Question: Is it possible to display different column totals for child bands using Infragistics?
For example, say I want my grid to look like the following:

Is this possible? I've found that child bands tend to affect the entire grid, so when I hide a column of the child band (for example "Week + 2") all of those child columns are hidden.
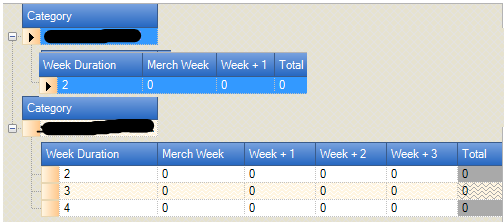
Answer: this is a quote from their KB
> The Hidden property determines whether an object is visible. Hiding an object may have have effects that go beyond simply removing it from view. For example, hiding a band also hides all the rows in that band. Also, changing the Hidden property of an object affects all instances of that object. For example, a hidden column or row is hidden in all scrolling regions.
which is located here
<URL>
so i guess this is not possible
you could try to accomplish this with a tree though